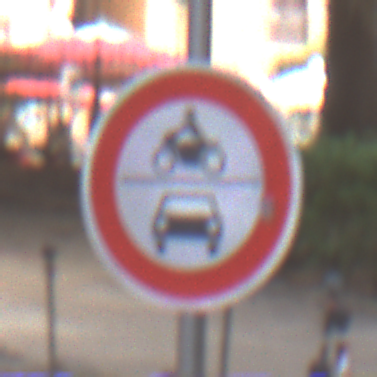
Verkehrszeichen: VerbotKraftfahrzeuge
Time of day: MorningAfternoon
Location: Outdoor (Suburban)
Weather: PartlyCloudy
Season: NotSpecified
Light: Natural